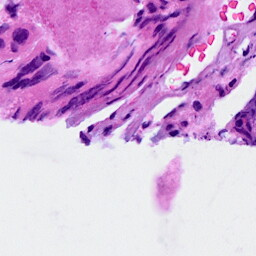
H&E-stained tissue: Breast